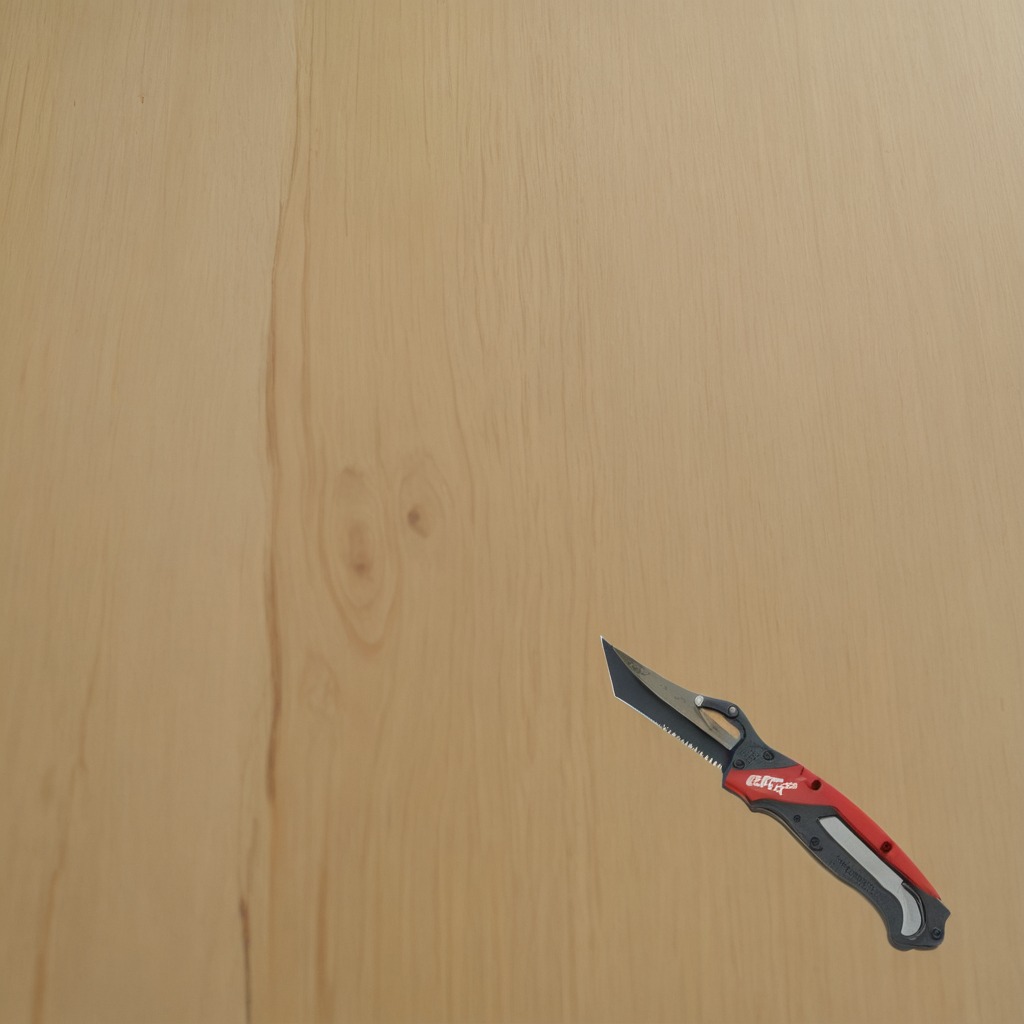
A utility knife lies on a plywood surface in a paint workshop lit by afternoon window light.